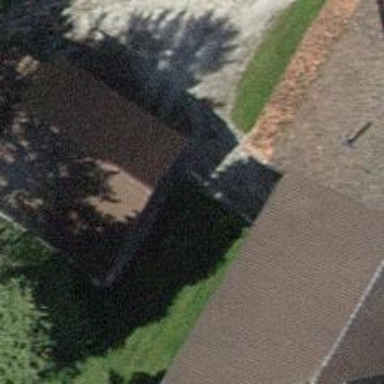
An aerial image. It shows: View of roof of building.